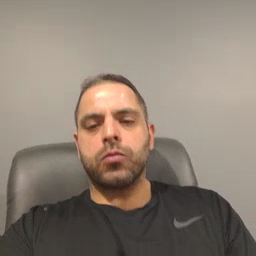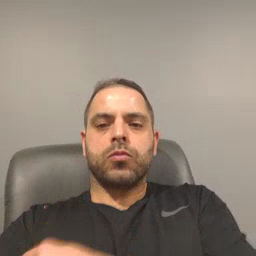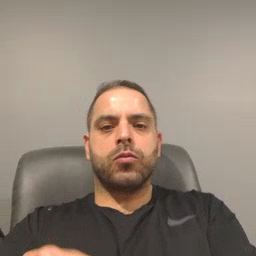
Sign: arm